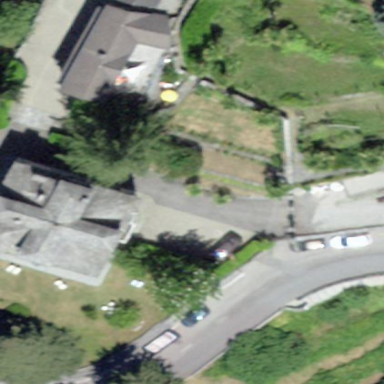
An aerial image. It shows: Detached hostel building that serves as guest house.